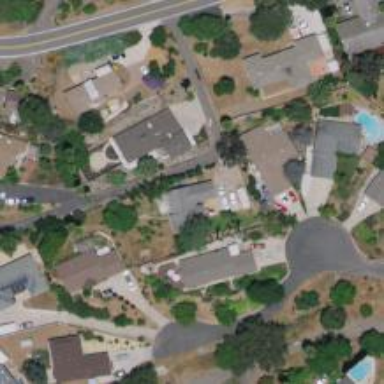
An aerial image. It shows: Driveway.